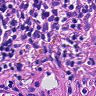
Metastatic tissue present: no